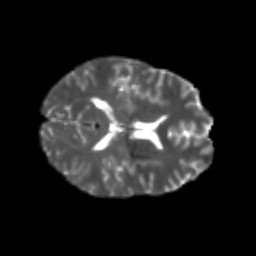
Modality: T2w
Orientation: axial
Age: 24
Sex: female
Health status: healthy
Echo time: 0.074 s